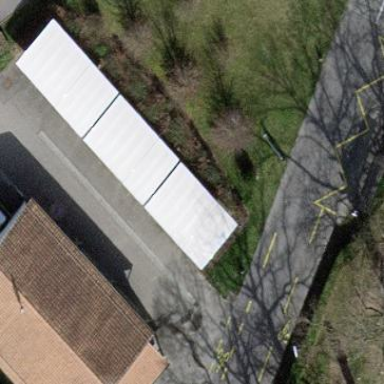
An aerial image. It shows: Carports parking area.